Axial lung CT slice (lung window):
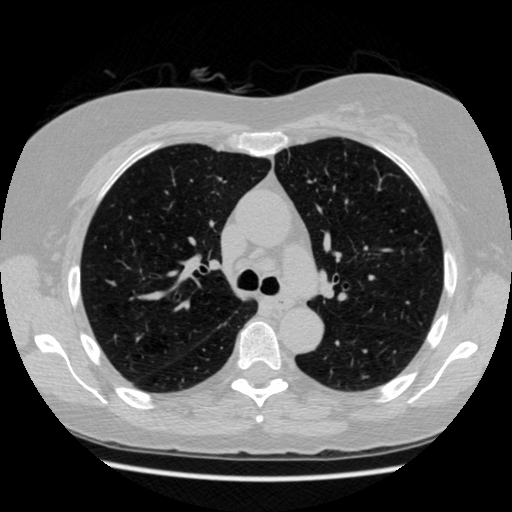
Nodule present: no